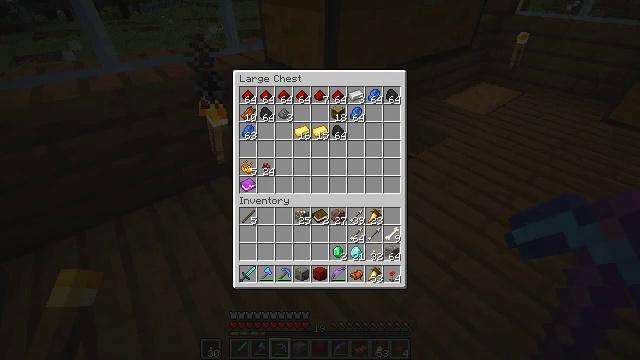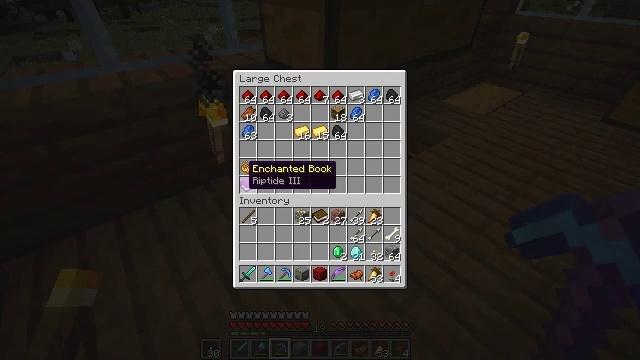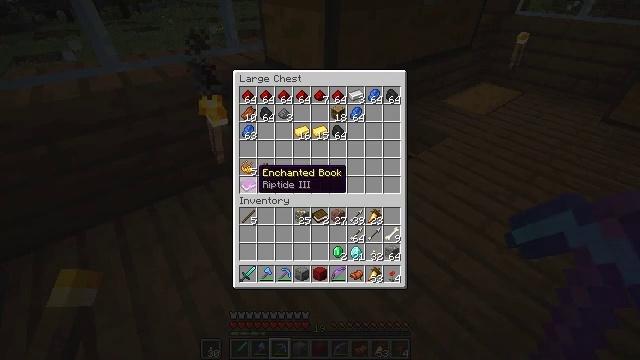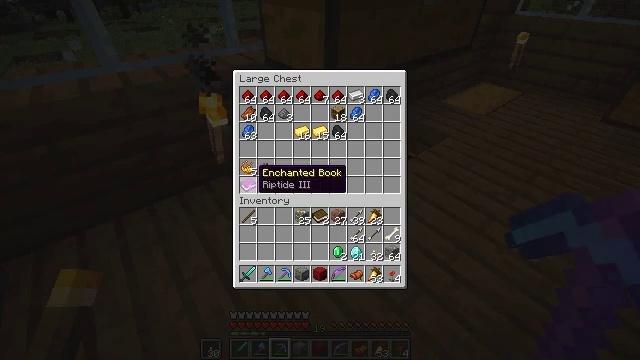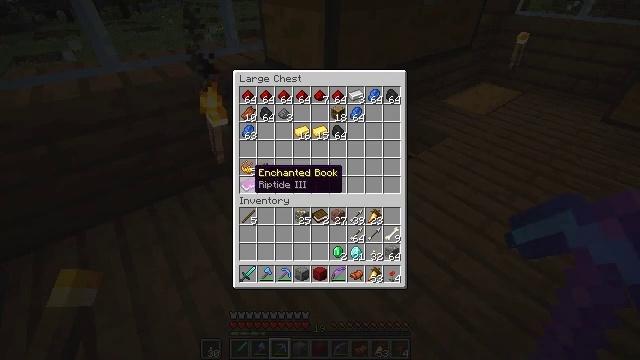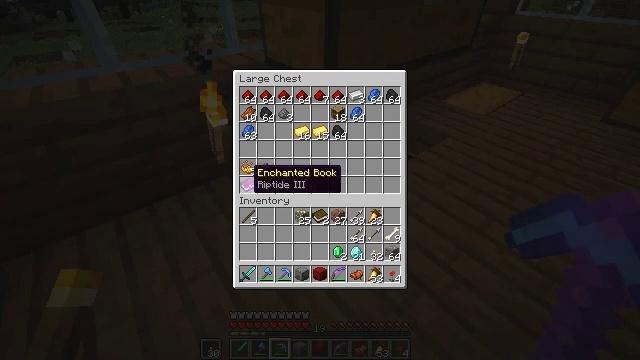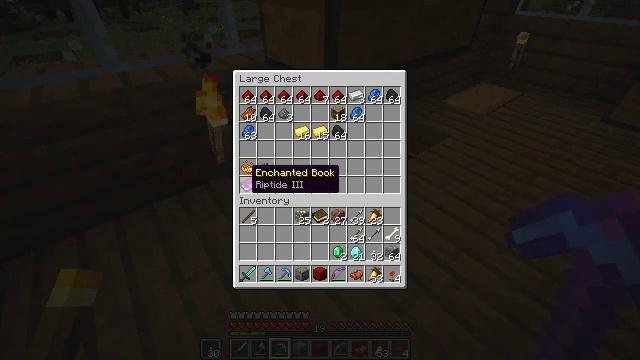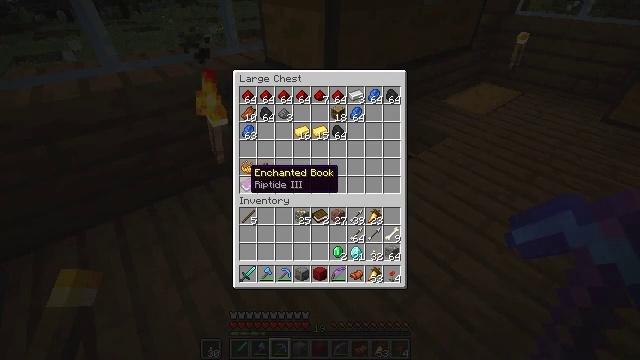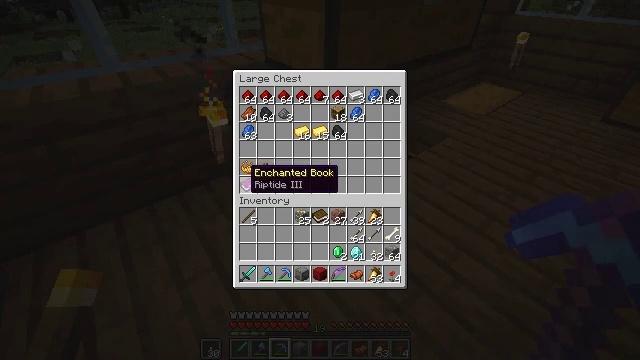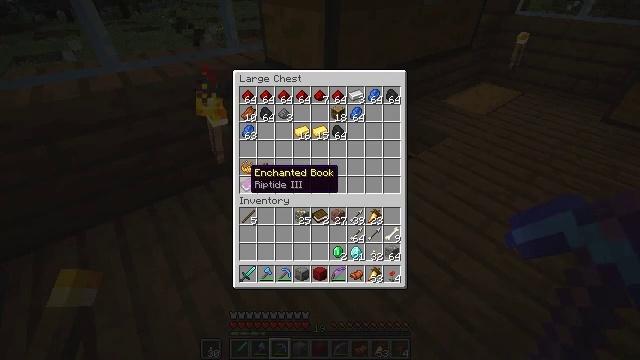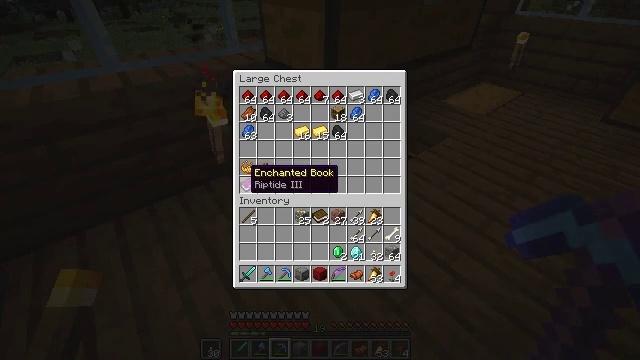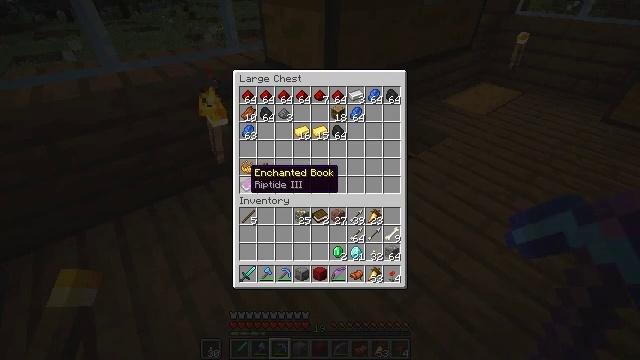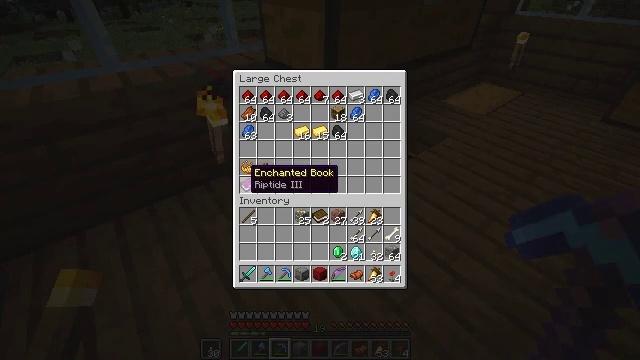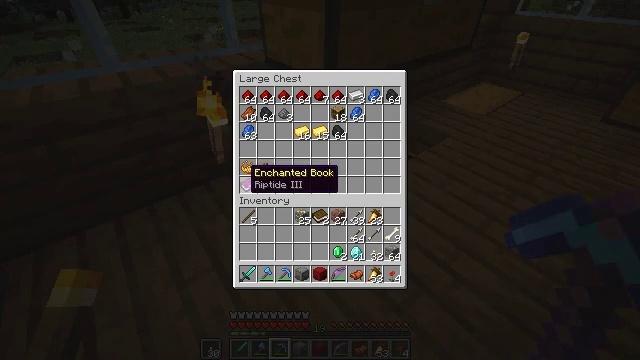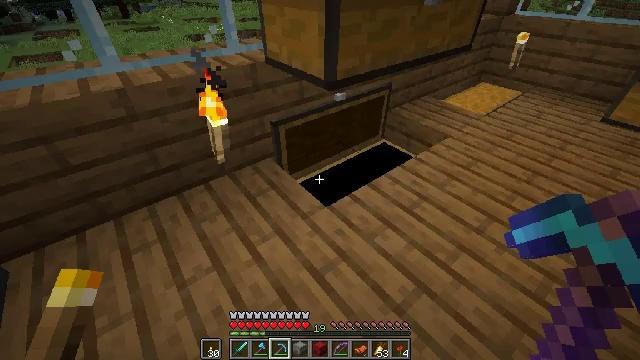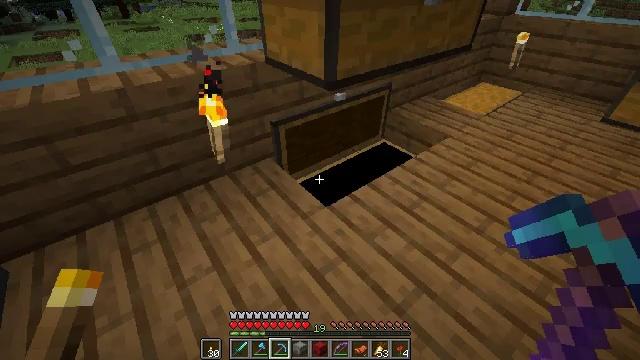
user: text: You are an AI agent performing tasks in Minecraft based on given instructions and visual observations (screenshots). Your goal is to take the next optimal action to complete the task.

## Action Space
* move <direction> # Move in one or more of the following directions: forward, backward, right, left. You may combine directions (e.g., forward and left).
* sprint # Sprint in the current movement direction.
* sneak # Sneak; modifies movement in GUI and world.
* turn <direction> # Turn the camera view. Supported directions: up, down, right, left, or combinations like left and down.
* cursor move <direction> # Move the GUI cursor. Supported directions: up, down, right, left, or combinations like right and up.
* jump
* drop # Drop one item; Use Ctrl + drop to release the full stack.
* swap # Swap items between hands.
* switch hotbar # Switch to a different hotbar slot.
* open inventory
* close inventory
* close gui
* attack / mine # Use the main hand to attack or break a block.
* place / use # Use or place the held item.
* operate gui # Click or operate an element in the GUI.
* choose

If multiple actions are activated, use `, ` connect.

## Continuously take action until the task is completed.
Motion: motion action
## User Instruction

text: Break oak leaves from the trees.
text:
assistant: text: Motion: cursor move right
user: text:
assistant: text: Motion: cursor move right
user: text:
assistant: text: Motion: no_op
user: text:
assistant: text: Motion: no_op
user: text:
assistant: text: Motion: no_op
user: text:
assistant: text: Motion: no_op
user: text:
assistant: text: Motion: no_op
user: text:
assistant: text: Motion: no_op
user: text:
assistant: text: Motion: no_op
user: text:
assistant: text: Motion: no_op
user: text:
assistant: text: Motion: no_op
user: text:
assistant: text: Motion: no_op
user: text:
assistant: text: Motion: no_op
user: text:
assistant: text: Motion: no_op
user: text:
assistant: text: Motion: close gui
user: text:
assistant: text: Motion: turn left, open inventory
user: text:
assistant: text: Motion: turn left
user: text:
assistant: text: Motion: turn left and up
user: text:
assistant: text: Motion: turn left and up
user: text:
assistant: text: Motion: turn left
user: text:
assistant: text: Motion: turn right
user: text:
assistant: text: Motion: no_op
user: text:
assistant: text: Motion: move forward
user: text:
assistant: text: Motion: move forward
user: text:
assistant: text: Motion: move forward, turn left and up
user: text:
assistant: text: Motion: move forward, turn left and up
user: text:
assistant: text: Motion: move forward, turn left and up
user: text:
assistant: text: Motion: move forward, turn left
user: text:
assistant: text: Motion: move forward, sprint, turn left
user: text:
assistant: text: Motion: move forward, sprint, turn left